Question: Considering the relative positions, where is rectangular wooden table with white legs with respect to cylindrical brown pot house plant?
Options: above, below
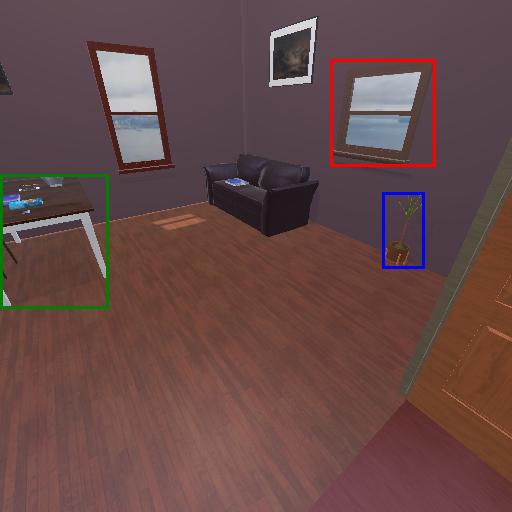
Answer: above